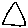
Label: triangle